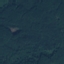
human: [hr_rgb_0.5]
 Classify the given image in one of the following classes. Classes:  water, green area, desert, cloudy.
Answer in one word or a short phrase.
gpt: green area